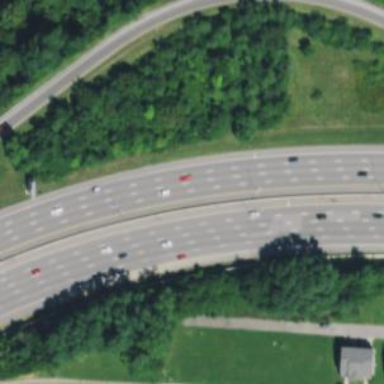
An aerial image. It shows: Motorway.